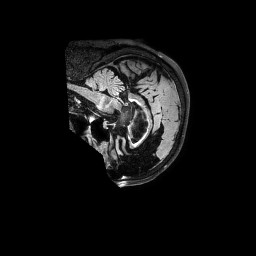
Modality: FLAIR
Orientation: sagittal
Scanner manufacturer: philips
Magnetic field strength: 3 T
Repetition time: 4.8 s
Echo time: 0.2847 s